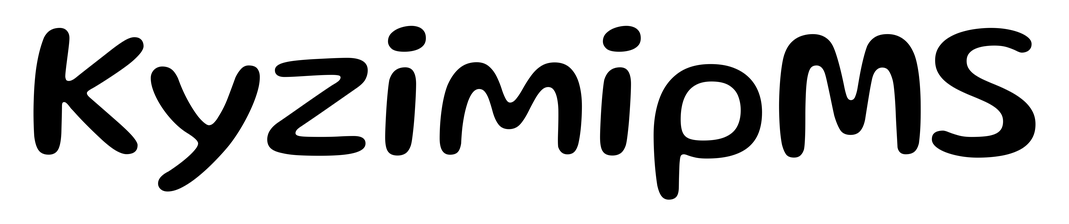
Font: Gluten_Regular